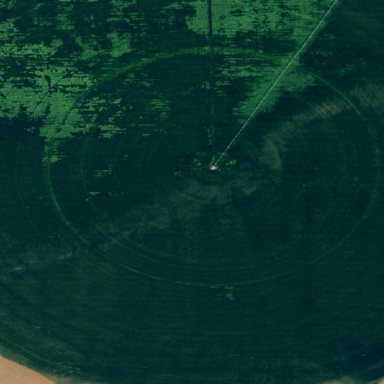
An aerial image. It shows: Farmland with pivot irrigation system.